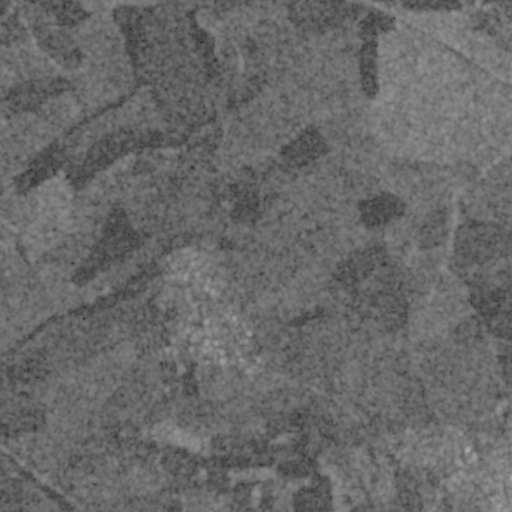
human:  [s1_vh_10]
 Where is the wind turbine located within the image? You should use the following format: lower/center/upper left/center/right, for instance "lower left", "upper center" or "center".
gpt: The wind turbine is located in the center left of the image.
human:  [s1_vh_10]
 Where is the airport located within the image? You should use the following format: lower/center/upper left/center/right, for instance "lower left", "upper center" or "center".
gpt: There is no airport in the image.

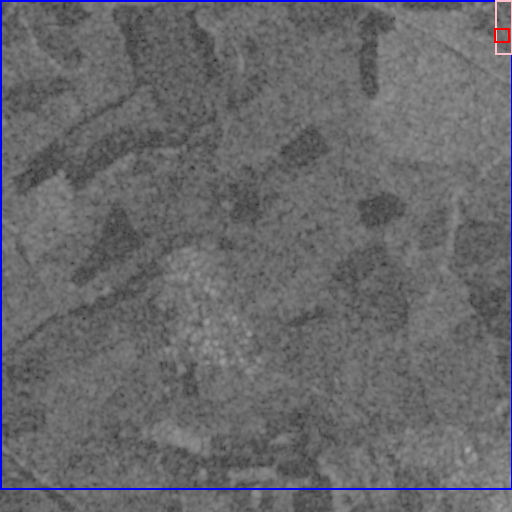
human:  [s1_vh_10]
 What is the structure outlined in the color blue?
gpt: The structure outlined in blue is a crop field.
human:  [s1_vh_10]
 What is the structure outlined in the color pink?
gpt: The structure outlined in pink is a park.
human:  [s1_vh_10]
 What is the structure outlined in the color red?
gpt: The structure outlined in red is a parking lot.
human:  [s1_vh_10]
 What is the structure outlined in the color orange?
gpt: There is no orange outline.